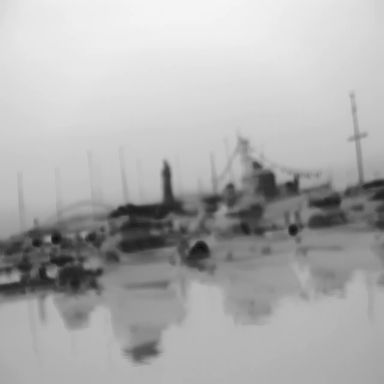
There are three canoes in the infrared image.